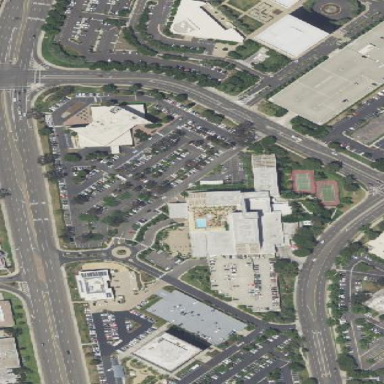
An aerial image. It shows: Hotel building.